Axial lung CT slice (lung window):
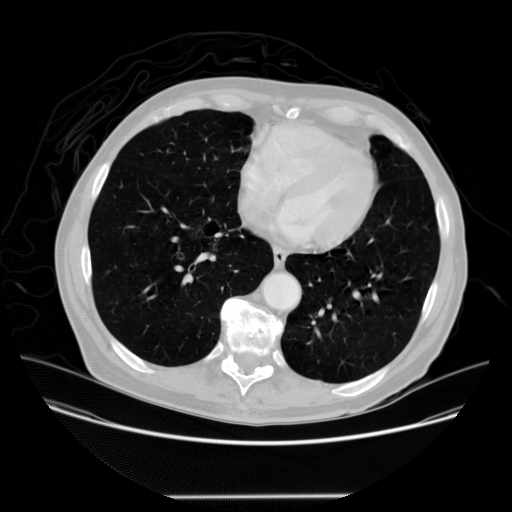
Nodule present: no